Interaction volume radius: 10 \u00c5
Interaction volume height: 25 \u00c5
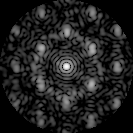
Disorder parameter: 0.5424